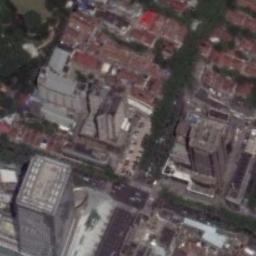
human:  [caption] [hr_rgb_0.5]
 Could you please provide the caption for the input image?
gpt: The commercial area is consist of many tall buildings .

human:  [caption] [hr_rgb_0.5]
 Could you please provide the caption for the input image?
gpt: A commercial area has some high-rise buildings and other buildings and a crossroads is in the commercial area .

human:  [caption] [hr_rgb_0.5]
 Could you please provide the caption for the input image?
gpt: There was a lot of traffic on the road next to the building .

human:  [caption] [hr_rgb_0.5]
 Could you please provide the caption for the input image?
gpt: In a business district there are many buildings of different heights and heights and several roads with many cars and some trees .

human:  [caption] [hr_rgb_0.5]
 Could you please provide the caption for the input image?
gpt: It is a crossroad with many red buildings beside on a commercial area .